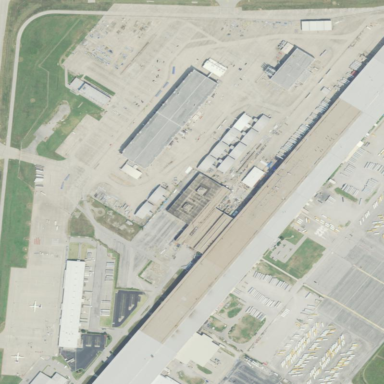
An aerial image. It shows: Apron at the airport.